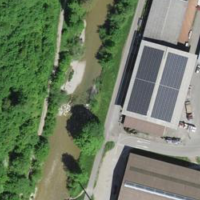
EUNIS habitat code: 53
Species observed at this site:
Clematis vitalba